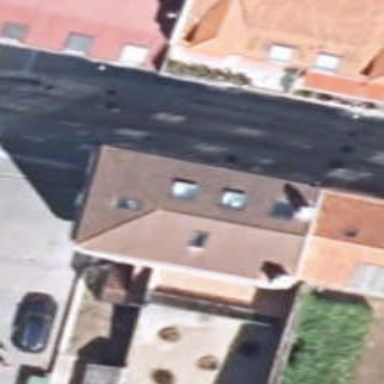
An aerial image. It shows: Public building with hipped roof.